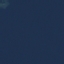
Land use / land cover: SeaLake